Explain the disparities between the first and second image.
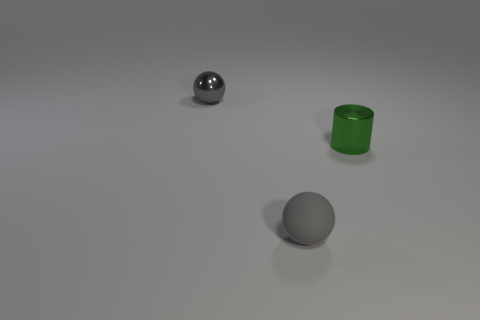
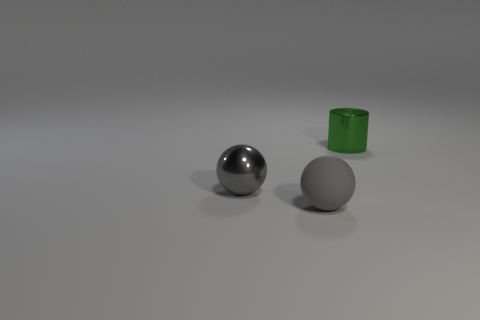
the gray shiny thing moved
the small gray metallic thing is in a different location
the tiny metallic sphere moved
the metal ball moved
the tiny gray metallic sphere that is behind the green cylinder is in a different location
the small gray metallic ball that is on the left side of the gray matte object moved
the tiny gray metallic sphere behind the tiny green cylinder changed its location
the tiny gray metallic ball that is to the left of the gray rubber ball changed its location